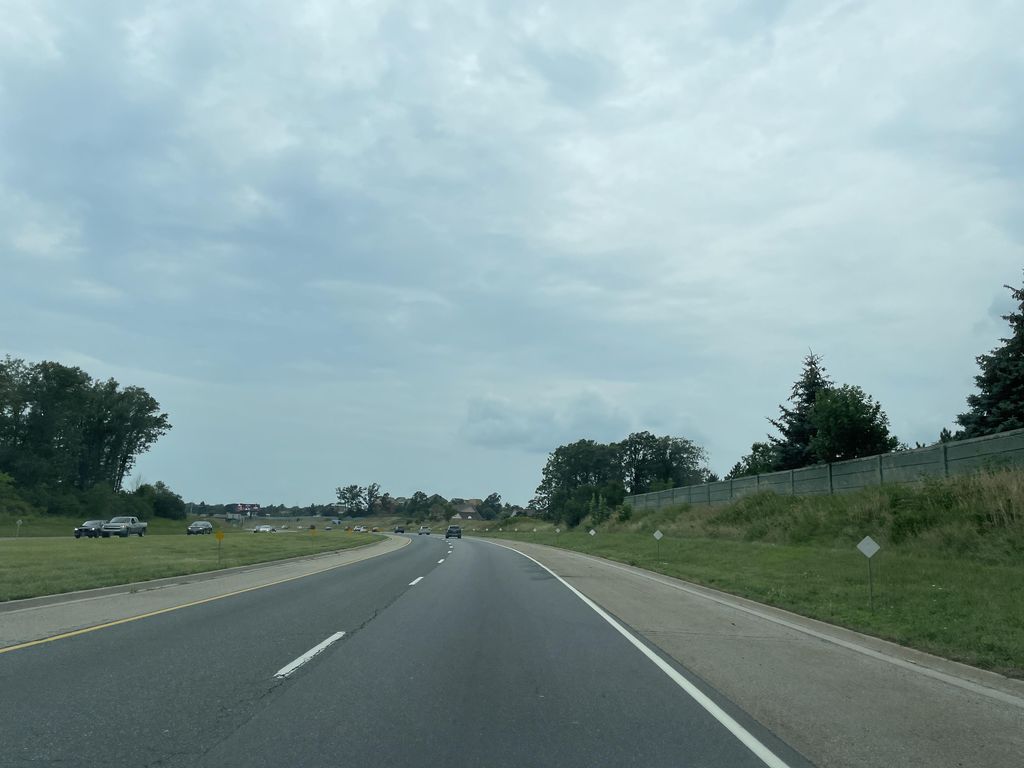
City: hamilton